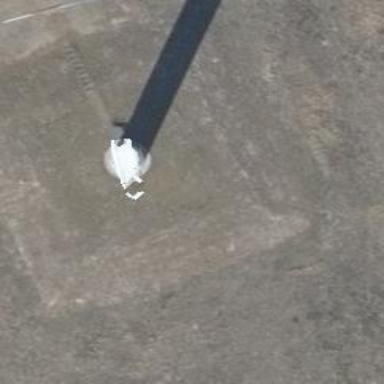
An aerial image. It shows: Wind power generator utilizing wind turbines.